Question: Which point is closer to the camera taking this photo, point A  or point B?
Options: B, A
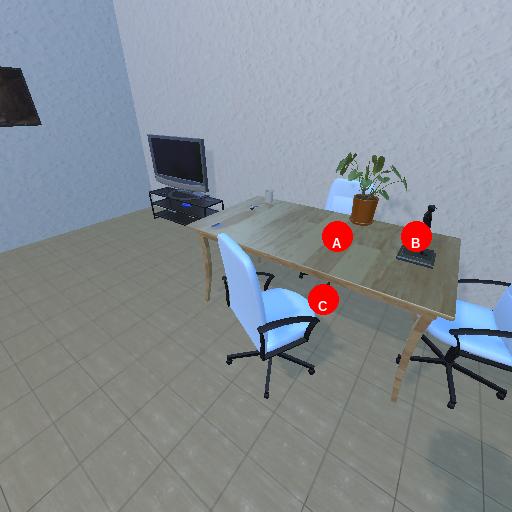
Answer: B